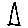
Label: triangle